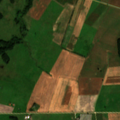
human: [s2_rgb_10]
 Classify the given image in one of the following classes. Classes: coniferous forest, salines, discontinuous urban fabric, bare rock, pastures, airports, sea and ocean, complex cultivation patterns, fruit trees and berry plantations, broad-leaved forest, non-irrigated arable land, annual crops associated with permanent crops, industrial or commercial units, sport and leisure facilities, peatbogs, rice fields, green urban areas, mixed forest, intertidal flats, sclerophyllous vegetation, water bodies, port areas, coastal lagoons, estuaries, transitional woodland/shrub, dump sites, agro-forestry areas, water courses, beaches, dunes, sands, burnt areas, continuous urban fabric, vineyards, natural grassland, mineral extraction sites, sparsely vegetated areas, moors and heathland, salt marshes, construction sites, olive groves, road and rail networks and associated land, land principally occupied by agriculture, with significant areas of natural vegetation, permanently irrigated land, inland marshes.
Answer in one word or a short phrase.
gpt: non-irrigated arable land, coniferous forest, transitional woodland/shrub